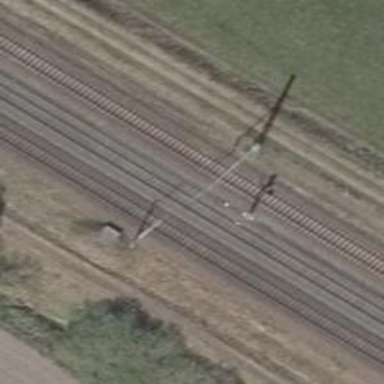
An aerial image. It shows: Railway signal.